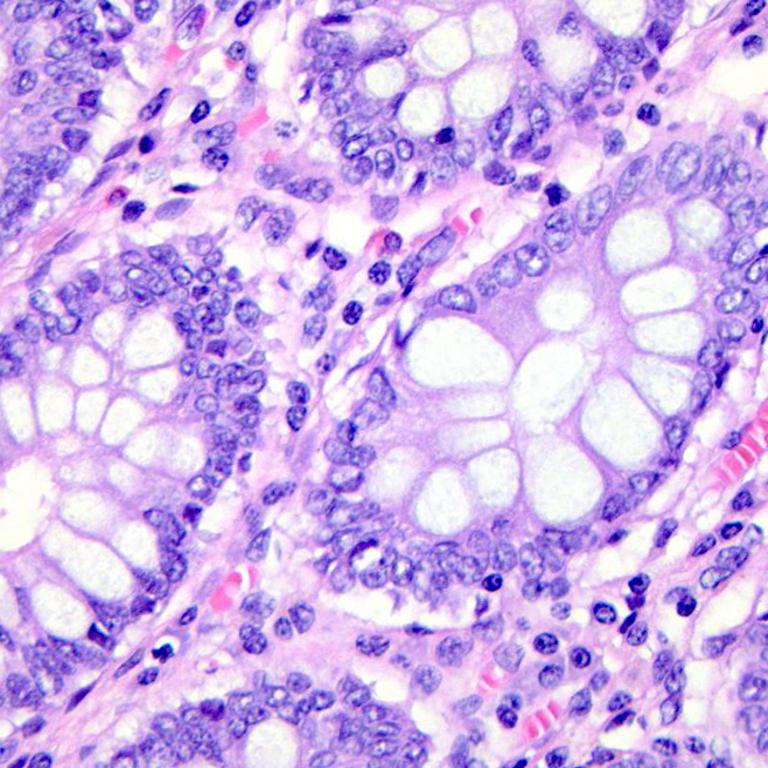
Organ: colon
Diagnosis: benign